Interaction volume radius: 5 \u00c5
Interaction volume height: 10 \u00c5
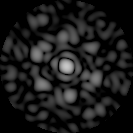
Disorder parameter: 0.8001